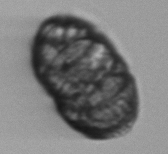
Label: Margalefidinium